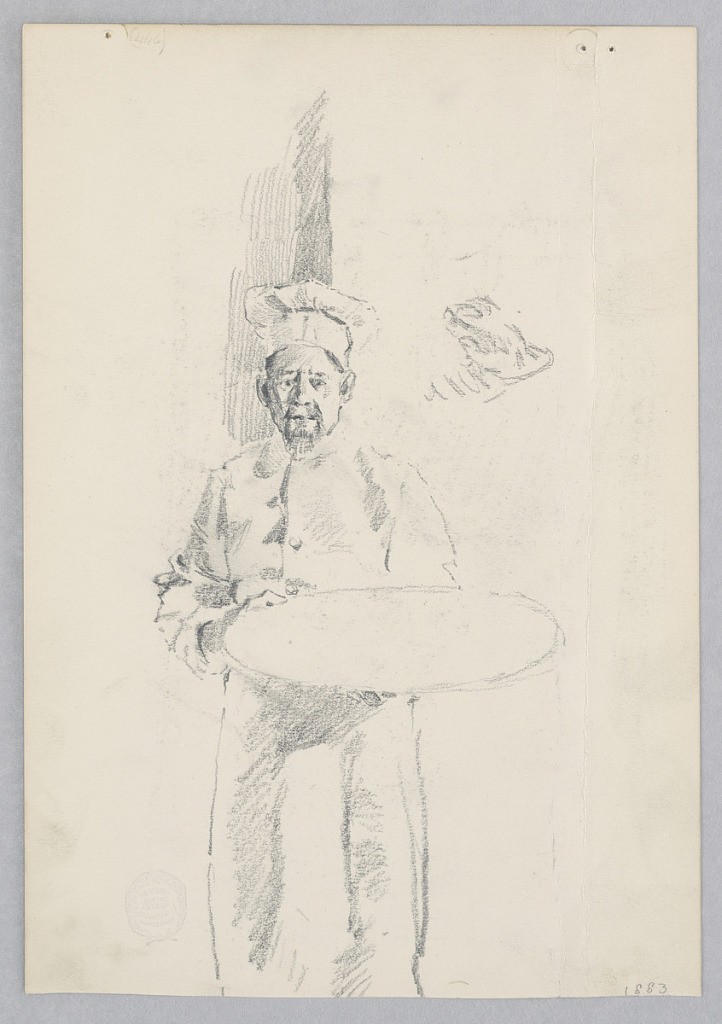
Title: Man
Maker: Robert Frederick Blum, American, 1857–1903
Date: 1883
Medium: Graphite, pastel crayon on wove paper
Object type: Drawing
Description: Sketch of a male figure holding a tray.